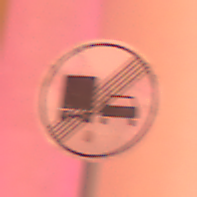
Verkehrszeichen: EndeUeberholverbotKraftfahrzeuge
Umgebung: Outdoor, Urban
Tageszeit: Night
Wetter: Overcast
Licht: Artificial
Jahreszeit: Winter
Kontrast: MediumContrast